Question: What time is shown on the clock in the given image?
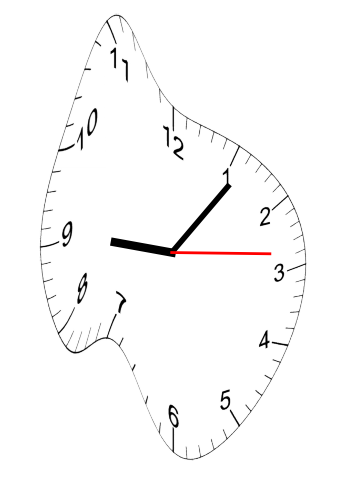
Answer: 09:06:14